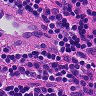
Metastatic tissue present: no